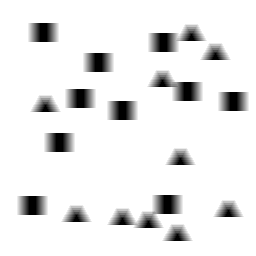
Squares: 10
Triangles: 10
Stars: 0
Total shapes: 20